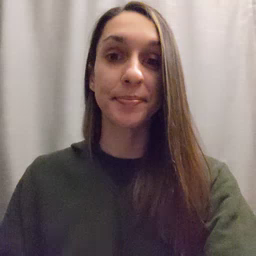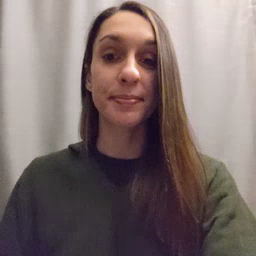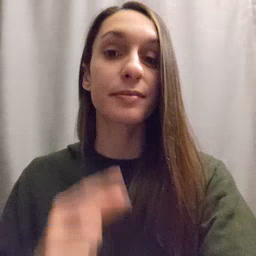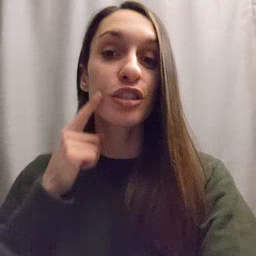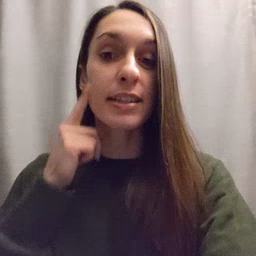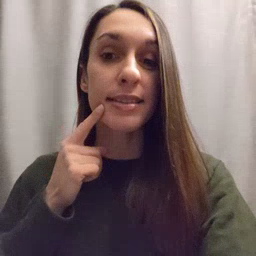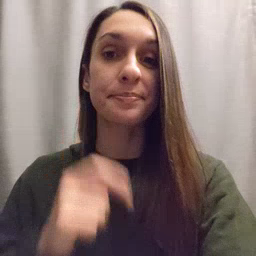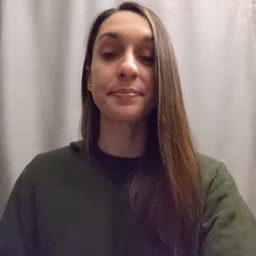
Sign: cheek